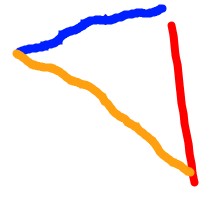
Shape: triangle